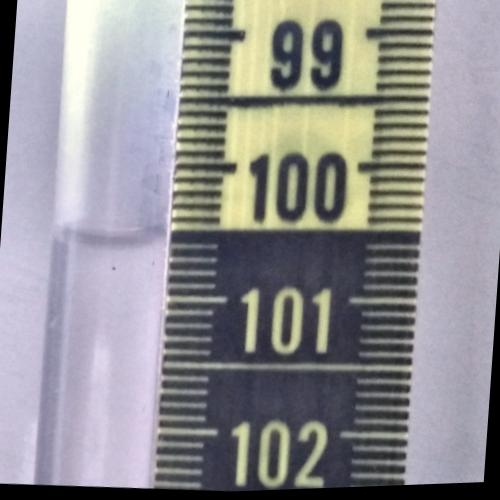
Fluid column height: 100.6 cm